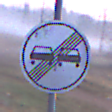
Verkehrszeichen: EndeUeberholverbot
Umgebung: Outdoor, Nature
Tageszeit: SunriseSunset
Wetter: Clear
Licht: Natural
Jahreszeit: NotSpecified
Kontrast: LowContrast